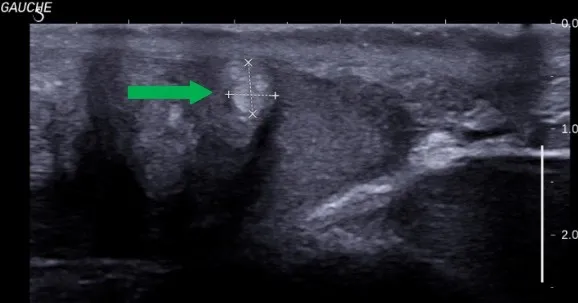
Scrotal ultrasounds of the left testis from second case. Legend. Arrow indicates Testicular Adrenal Rest Tumors (TART).
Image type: radiology (ultrasound)